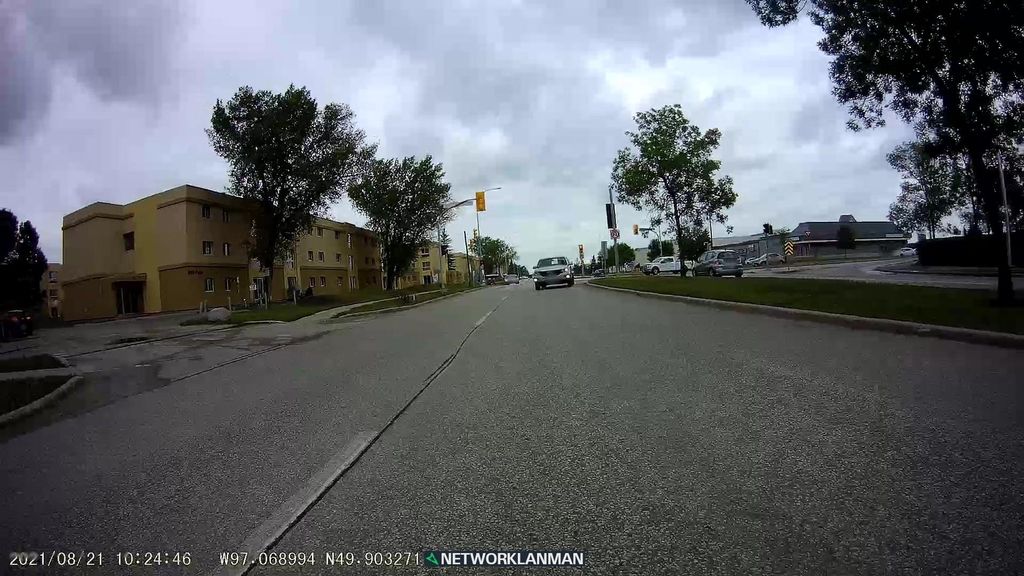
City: winnipeg